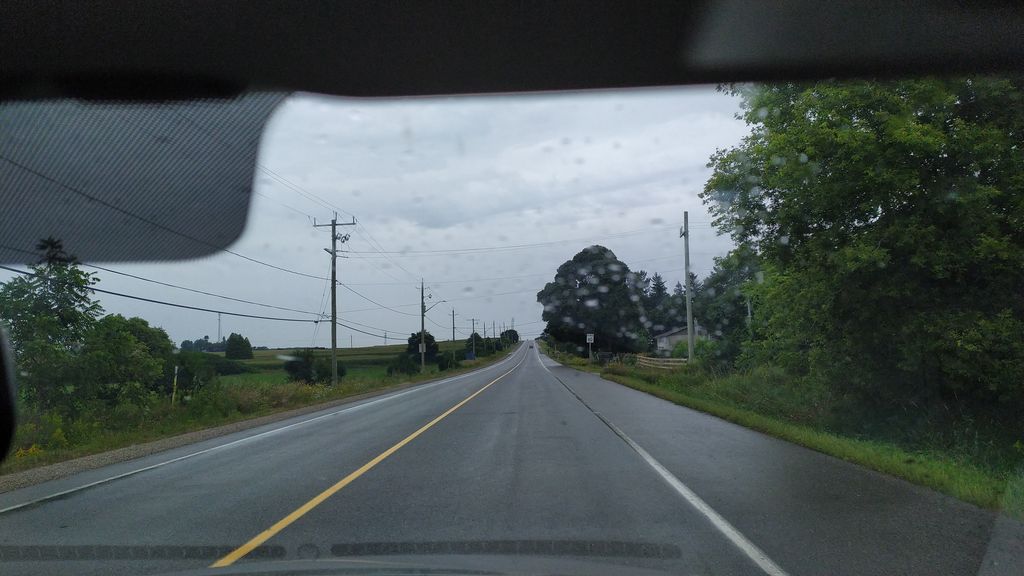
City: kitchener-waterloo